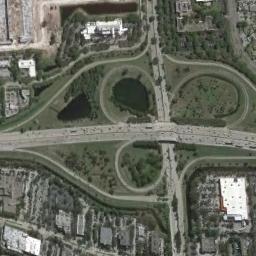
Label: overpass